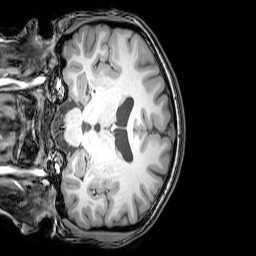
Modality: T1w
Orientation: coronal
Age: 22
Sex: female
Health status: healthy
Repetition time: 0.081 s
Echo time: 0.037 s